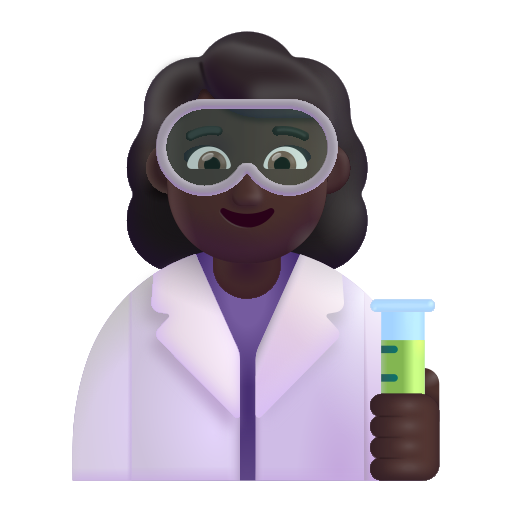
woman scientist color dark